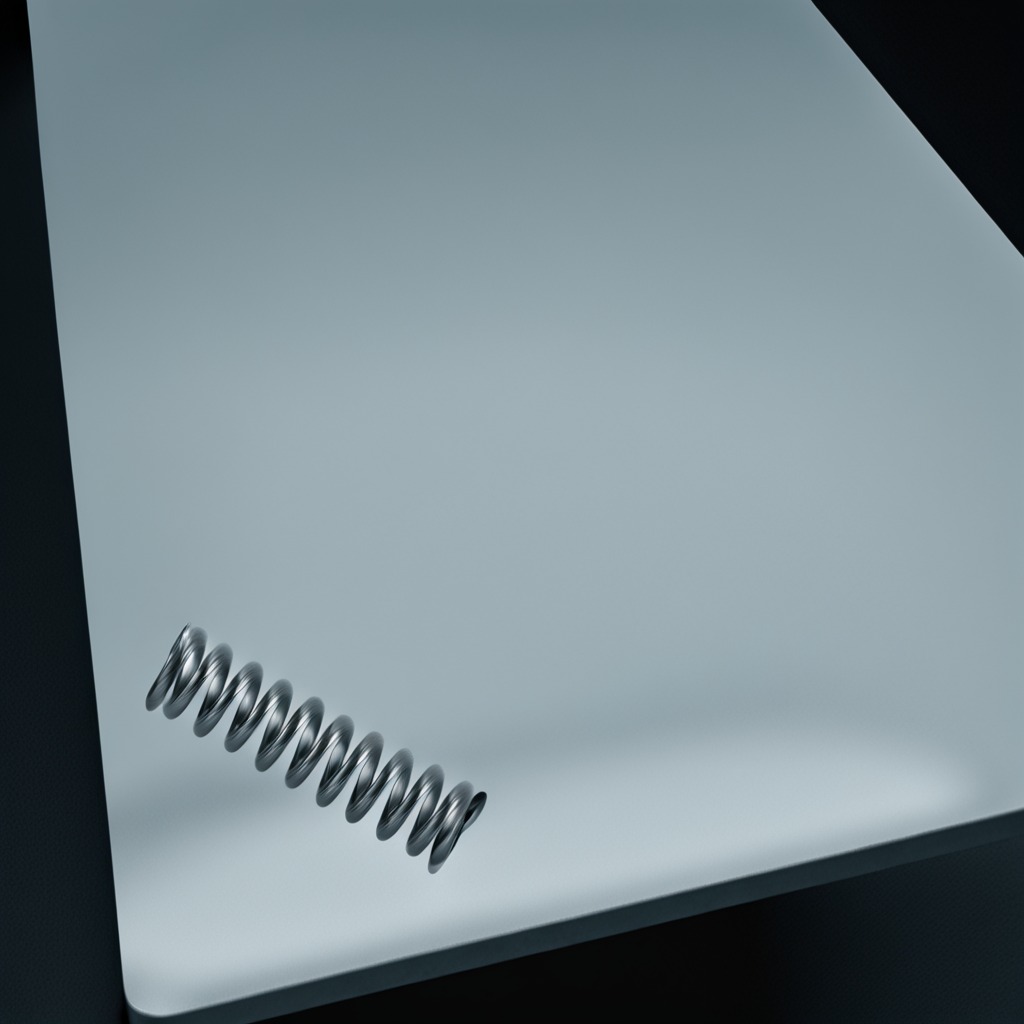
A coiled metal spring is lying on a clean empty table in a railway signal maintenance room.